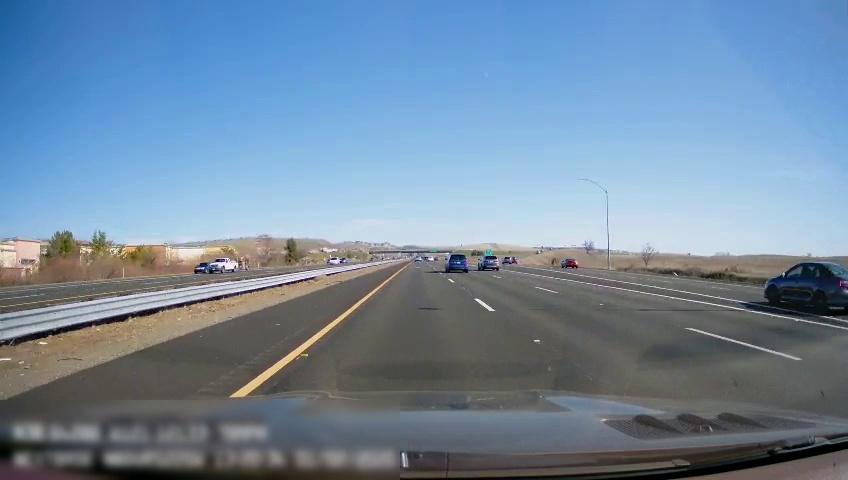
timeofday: Day
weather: Sunny
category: Drivable Space
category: Drivable Space
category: Vehicles | SUV
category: Vehicles | Car
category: Vehicles | Car
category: Vehicles | Car
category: Vehicles | Car
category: Vehicles | SUV
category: Vehicles | SUV
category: Vehicles | SUV
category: Lanes | Opposite Lane
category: Lanes | Opposite Lane
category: Lanes | Opposite Lane
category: Lanes | Current Lane
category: Lanes | Current Lane
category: Lanes | Alternate Lane
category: Lanes | Alternate Lane
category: Lanes | Alternate Lane
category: Lanes | Alternate Lane
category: Lanes | Alternate Lane